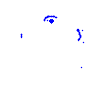
Particle: kaon